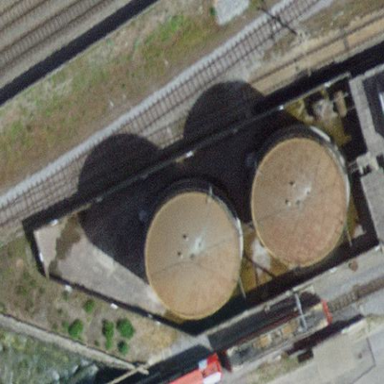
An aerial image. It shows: Industrial building with storage tank.